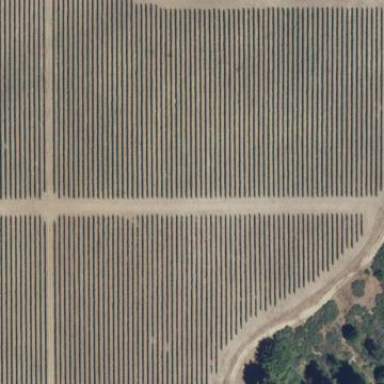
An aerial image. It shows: Vineyard growing grapes.